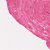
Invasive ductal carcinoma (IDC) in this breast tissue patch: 0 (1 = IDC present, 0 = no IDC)